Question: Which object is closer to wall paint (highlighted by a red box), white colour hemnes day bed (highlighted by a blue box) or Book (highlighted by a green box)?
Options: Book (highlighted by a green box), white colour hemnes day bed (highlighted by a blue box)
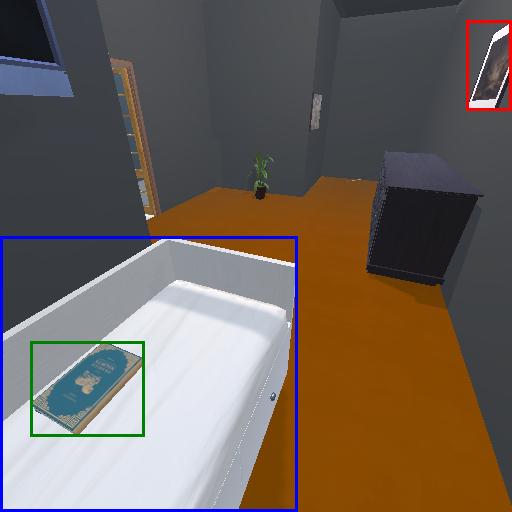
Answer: Book (highlighted by a green box)